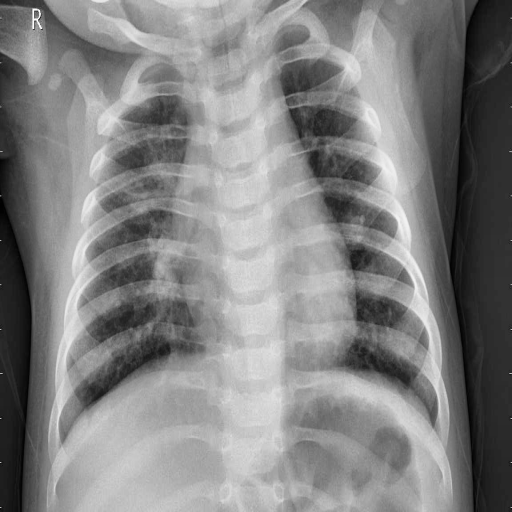
Finding: PNEUMONIA